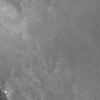
Atmospheric dust classification: not_dusty